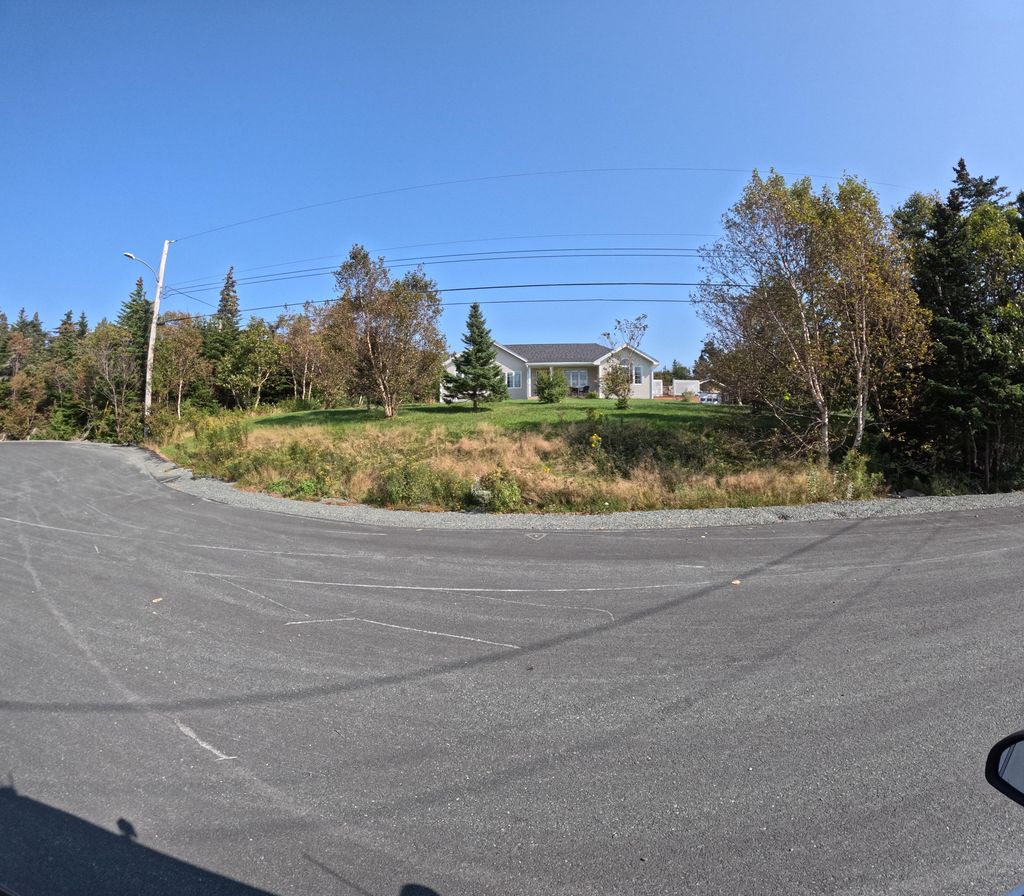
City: st_johns